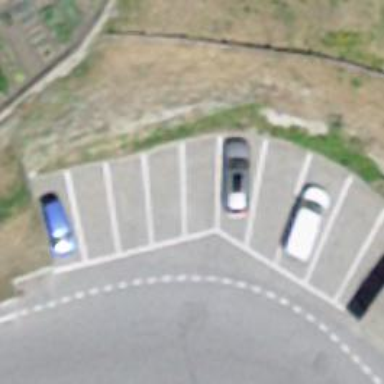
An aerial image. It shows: Parking area with surface.